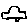
Label: car